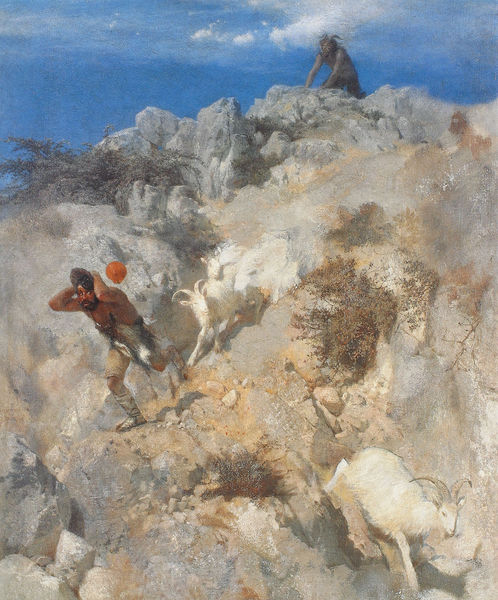
Titel: Panischer Schreck
Künstler: Arnold Böcklin
Institution: Basel, Kunstmuseum
Schlagwörter: berg, blau, felsen, gemälde, gestein, himmel, mann, schatten, wolken, wunde, aquarell, grau, hell, licht, orange, pastell, szene, weiss, blick, rot, wolke, ball, hochformat, bart, stein, steine, strauch, busch, sträucher, pflanzen, fell, bein, trocken, fels, gebirge, hang, geröll, angst, flucht, blut, komik, panik, rennen, schrecken, mythologie, blauer himmel, teufel, pan, griechenland, hörner, kraut, bock, böcke, hirte, ziege, gestrüp, zerklüftet, ziegen, laufend, ziegenhirte, steinbock, steinzeit, hinab, heß, 19. jh., toere, pben